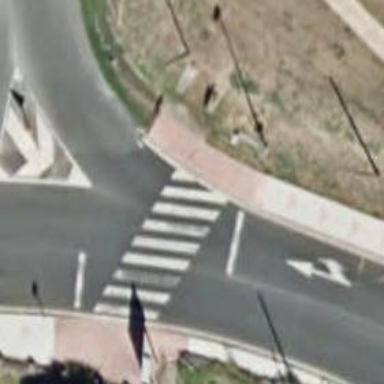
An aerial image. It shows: Uncontrolled road crossing.